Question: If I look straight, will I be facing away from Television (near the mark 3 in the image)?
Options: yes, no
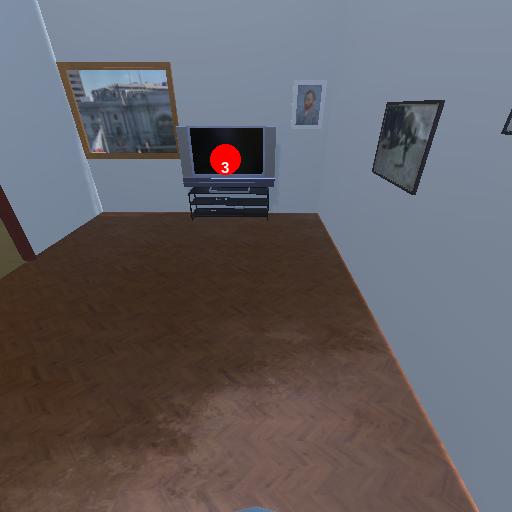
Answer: yes